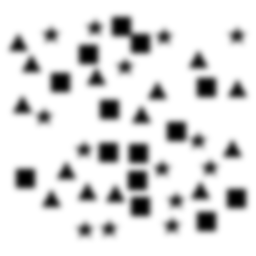
Squares: 14
Triangles: 14
Stars: 14
Total shapes: 42